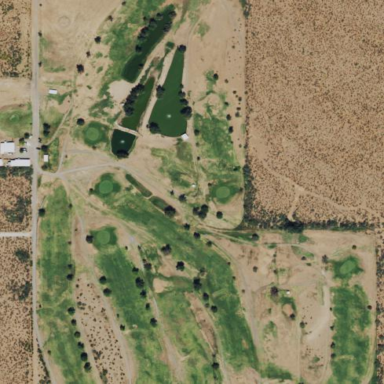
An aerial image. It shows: Golf course.